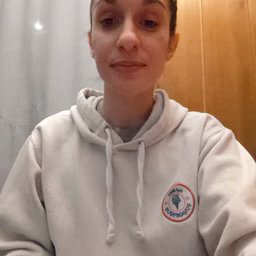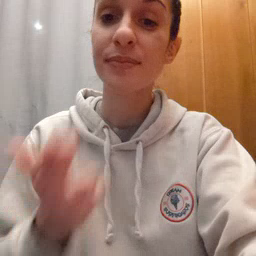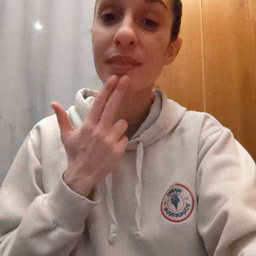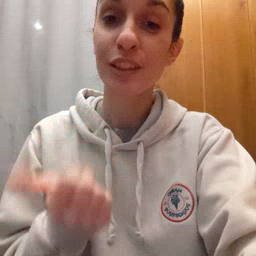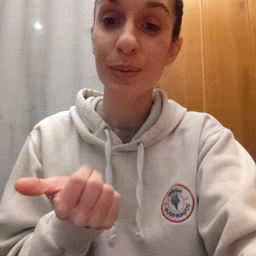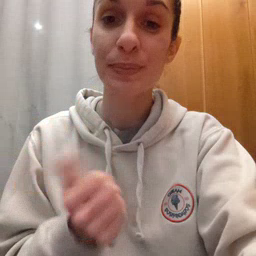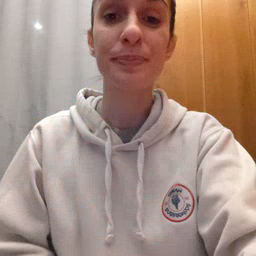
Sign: cute